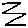
Label: zigzag